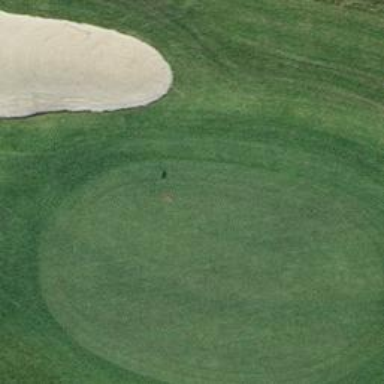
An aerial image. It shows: Golf green.